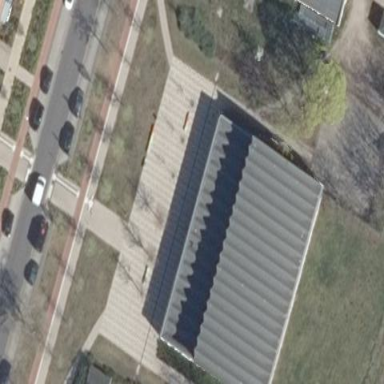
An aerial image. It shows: Sports center building for soccer activities.